Milling tool wear sample.
Tool blade image: 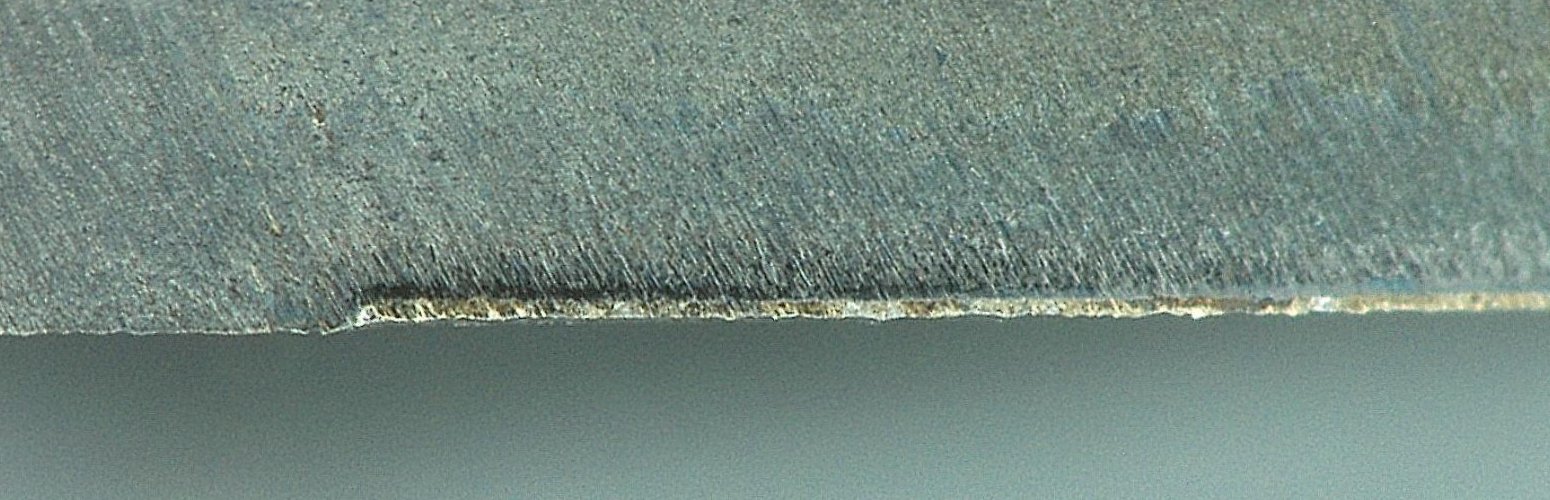
Chip image: 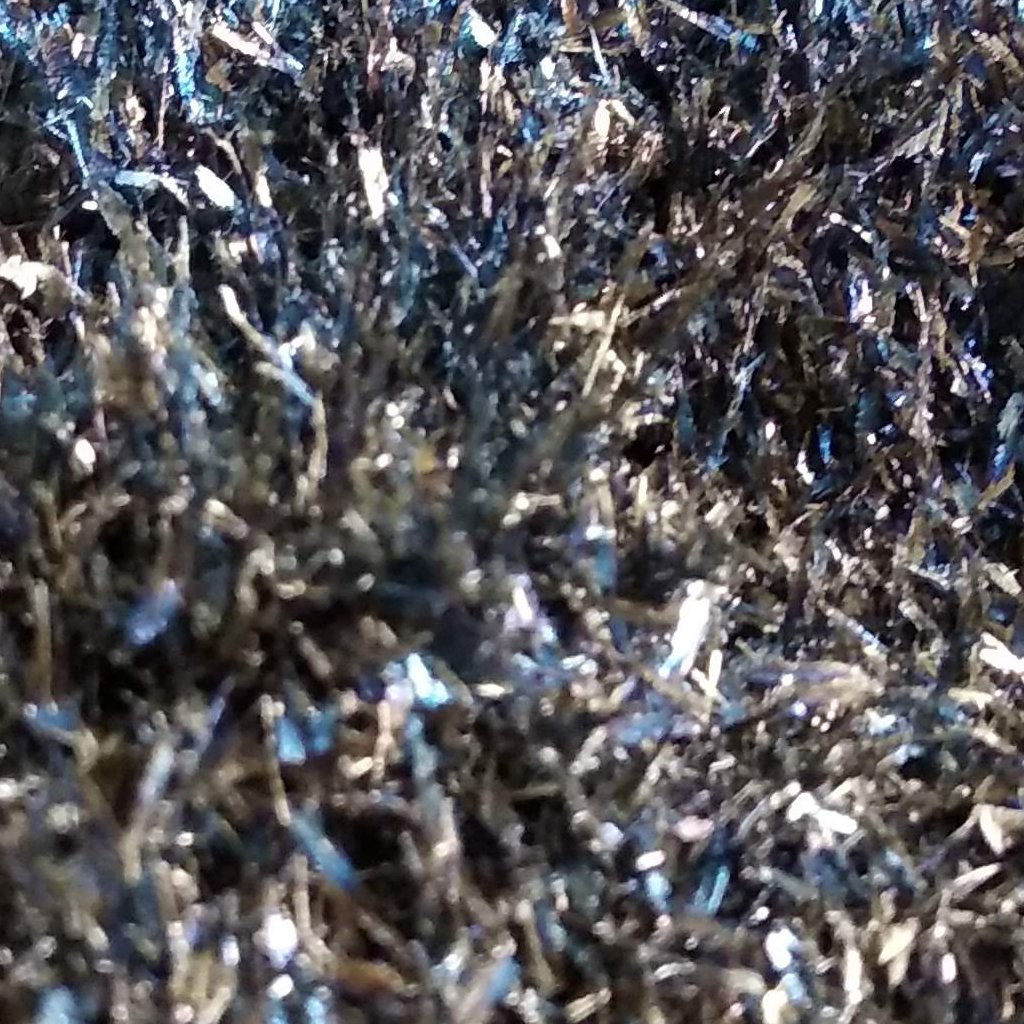
Workpiece image: 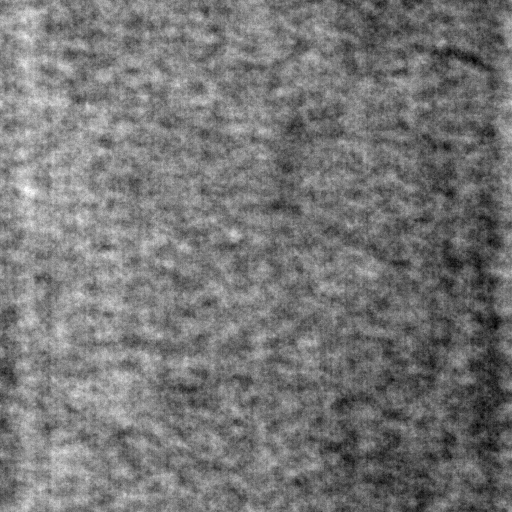
Tool wear state: used
Gaps: 15.43
Flank wear: 86.09
Overhang: 3.81
Force-signal Mel-spectrograms (X, Y, Z axes): 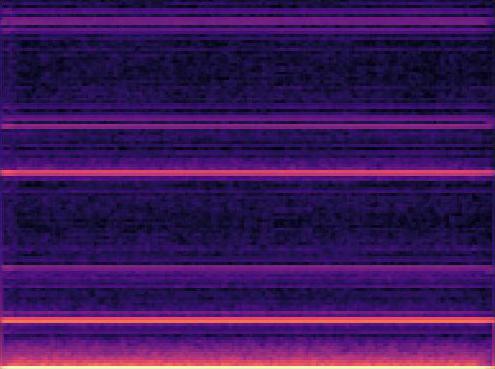 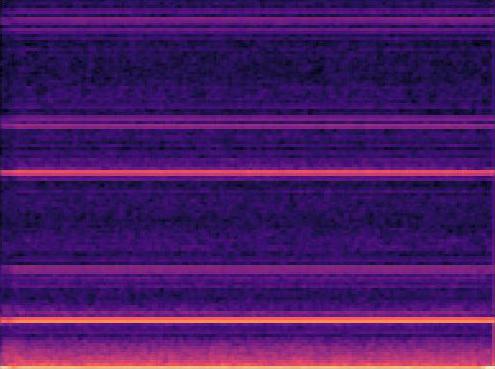 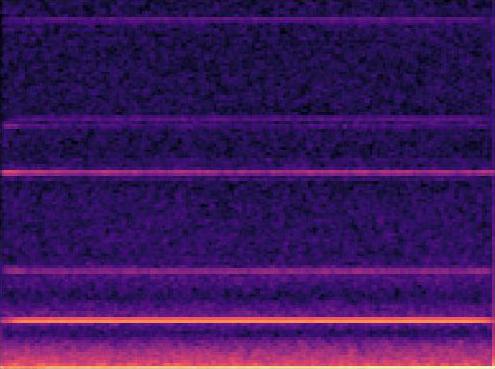
Force-signal scalograms (X, Y, Z axes): 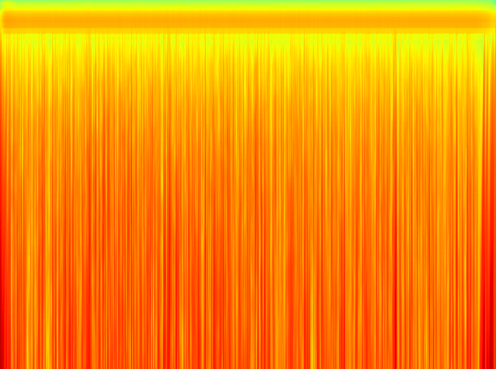 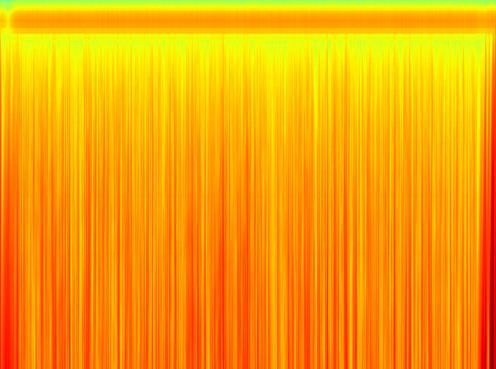 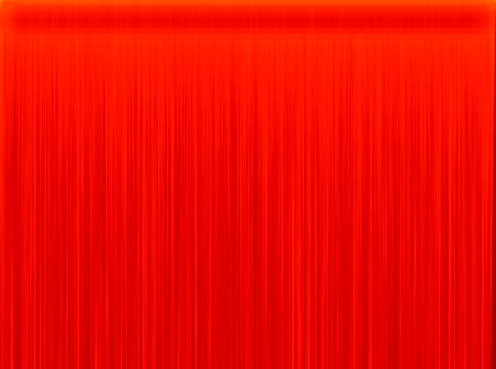
Force phase: steady_state_stabilization_wear